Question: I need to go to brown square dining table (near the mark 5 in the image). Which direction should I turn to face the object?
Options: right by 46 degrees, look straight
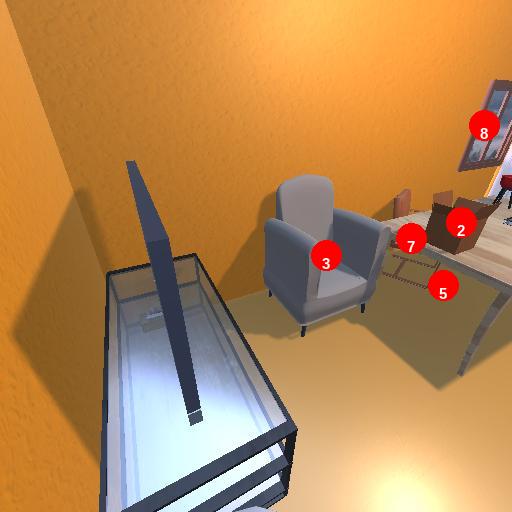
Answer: right by 46 degrees